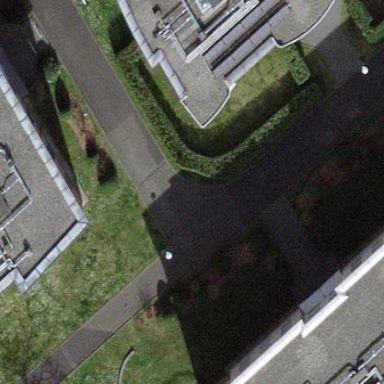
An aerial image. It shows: Garden enclosed by fence.